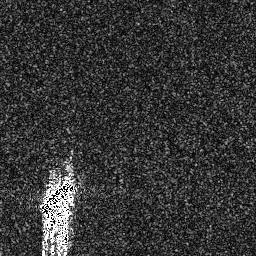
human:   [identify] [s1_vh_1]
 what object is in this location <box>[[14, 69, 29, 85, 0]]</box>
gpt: <ref>1 medium ship at the bottom left</ref>